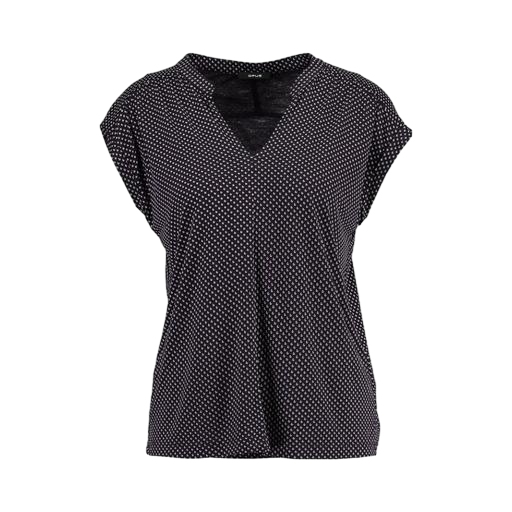
black plus size printed t-shirt only macy, black geo-print t-shirt only macy, black printed short-sleeve top only macy, white background